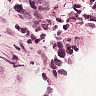
Metastatic tissue present: yes